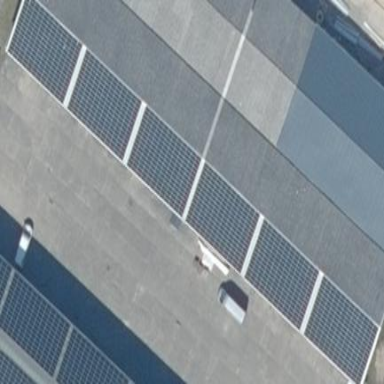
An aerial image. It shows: Solar power generator using photovoltaic method with solar photovoltaic panel types.